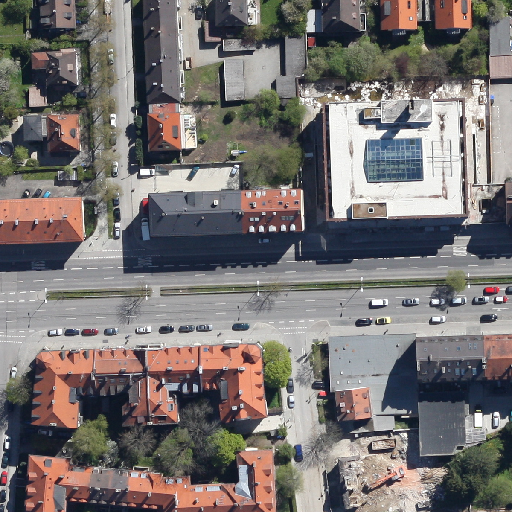
Referring expression: building along the road